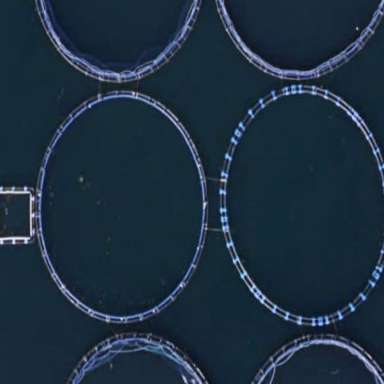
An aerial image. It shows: Man-made mussel raft.